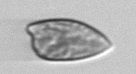
Label: Prorocentrum_dentatum